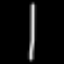
Label: line